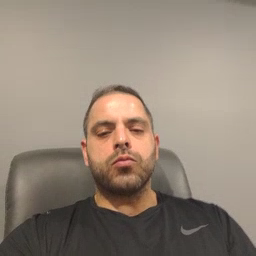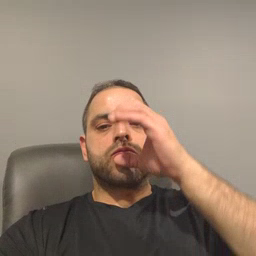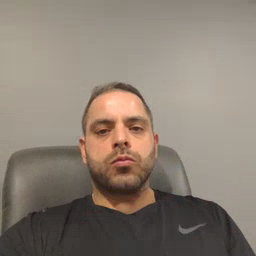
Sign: drink